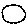
Label: circle